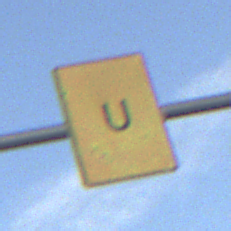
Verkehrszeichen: AnkuendigungOderFortsetzungUmleitungOhnePfeilsymbol
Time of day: SunriseSunset
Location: Outdoor (RoadRail)
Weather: PartlyCloudy
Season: NotSpecified
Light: Natural